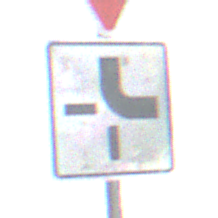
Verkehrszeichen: VerlaufVorfahrtsstrasse4
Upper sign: VorfahrtGewaehren
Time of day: Midday
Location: Roofed (Beach)
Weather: Overcast
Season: NotSpecified
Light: Natural